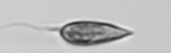
Label: Prorocentrum_triestinum